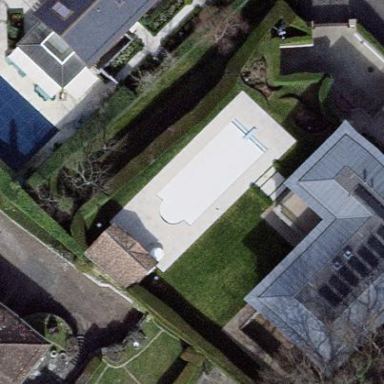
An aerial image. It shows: Swimming pool located in leisure land.